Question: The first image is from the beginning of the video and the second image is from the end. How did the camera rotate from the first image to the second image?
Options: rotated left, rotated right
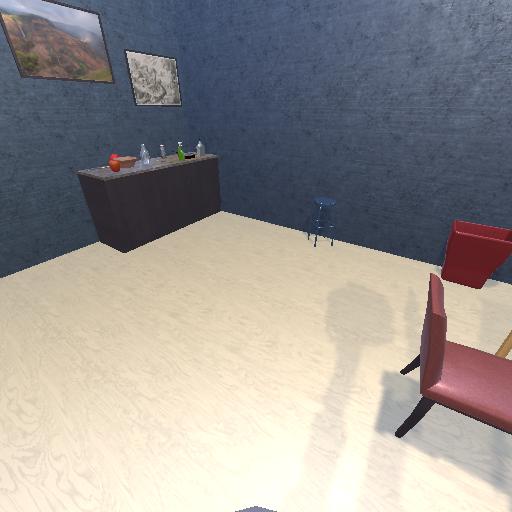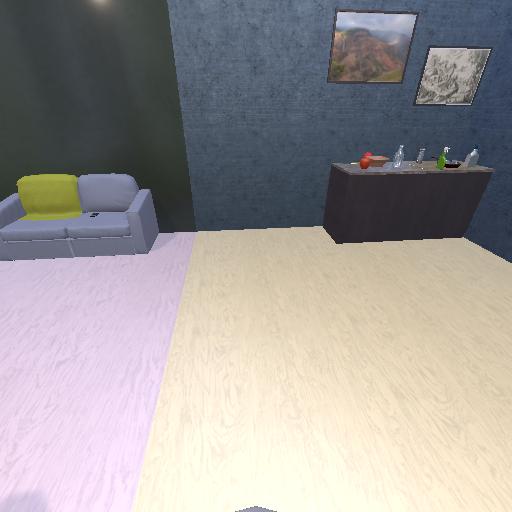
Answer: rotated left